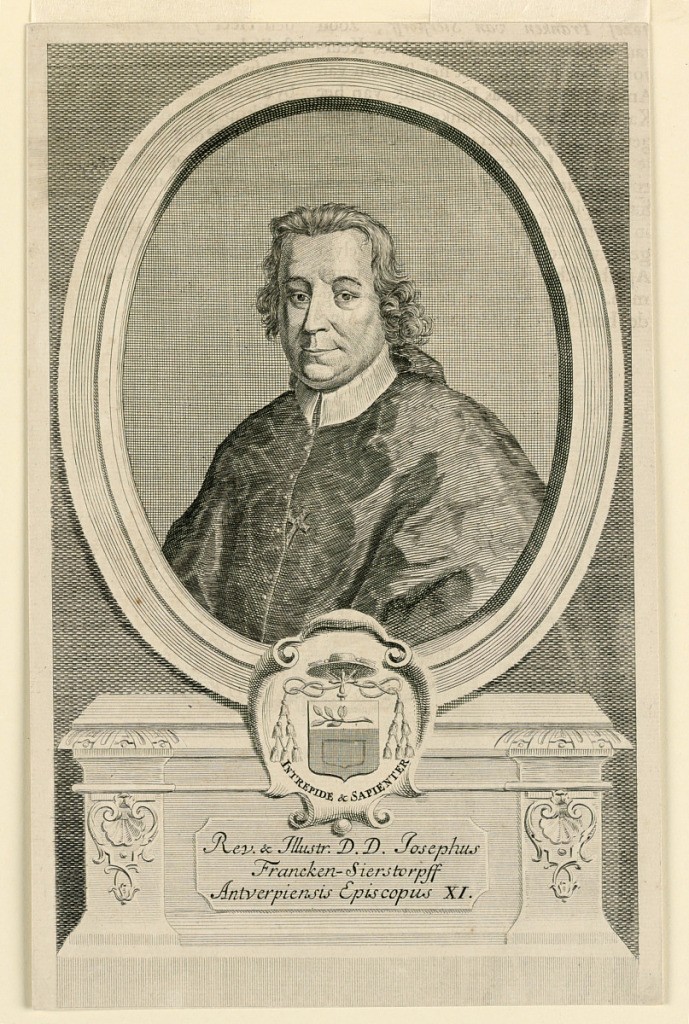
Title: Portrait of Josephus Franken-Sierstorpff, Bishop of Antwerp
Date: ca. 1700-1730
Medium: Engraving on paper
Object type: Print
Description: Within an oval frame is the bust portrait of a cleric, wearing a silk robe with a jewelled cross on a chain protruding from the garment's fold. Below, his escutcheon and motto, and inscription.